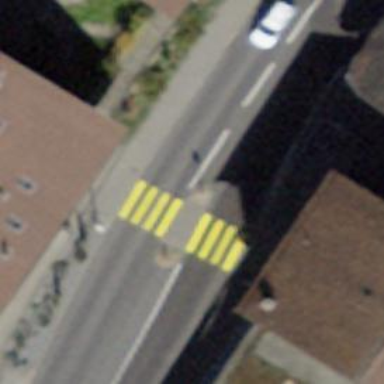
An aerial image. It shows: Uncontrolled zebra crossing with central island.